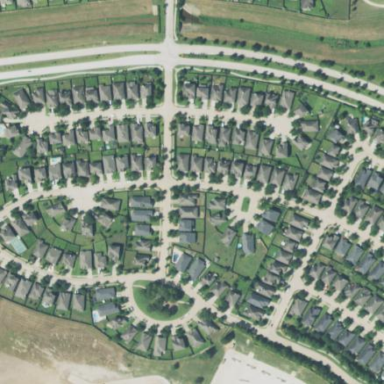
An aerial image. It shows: Residential neighbourhood.